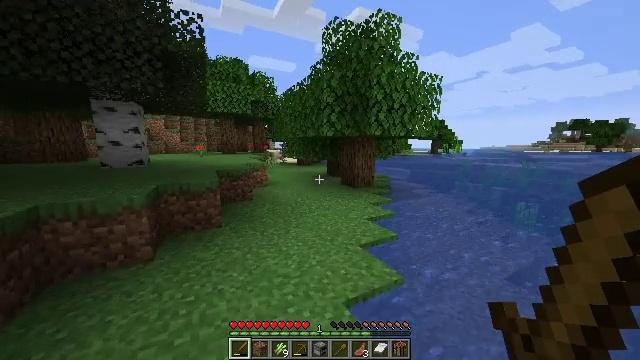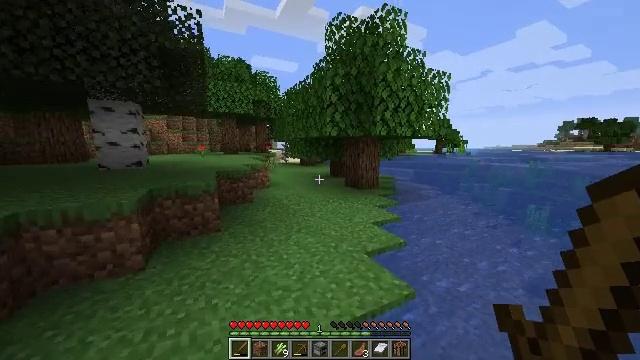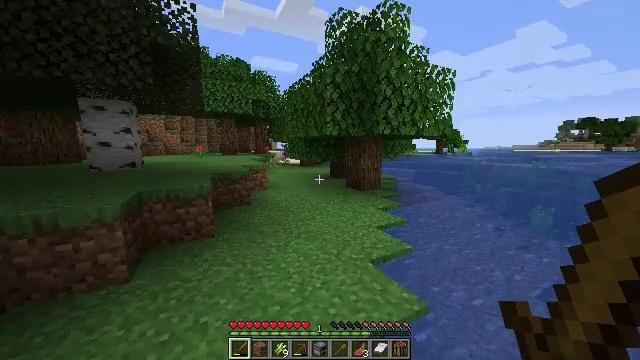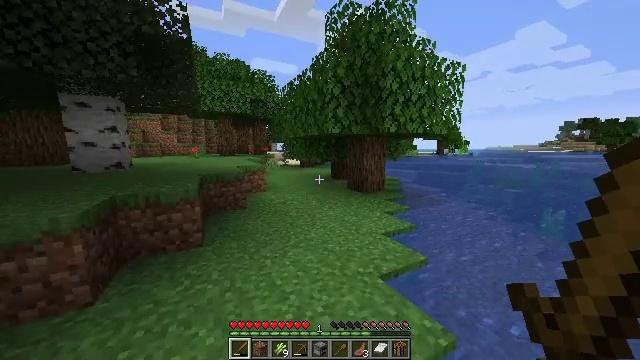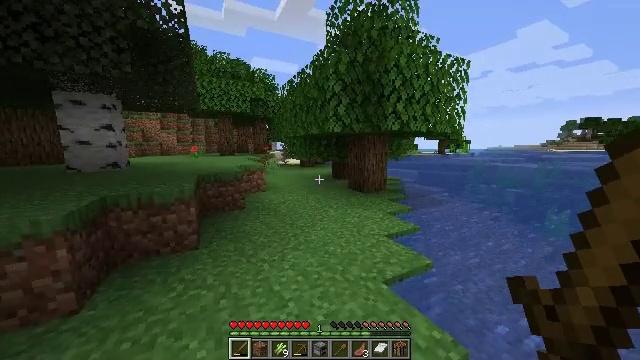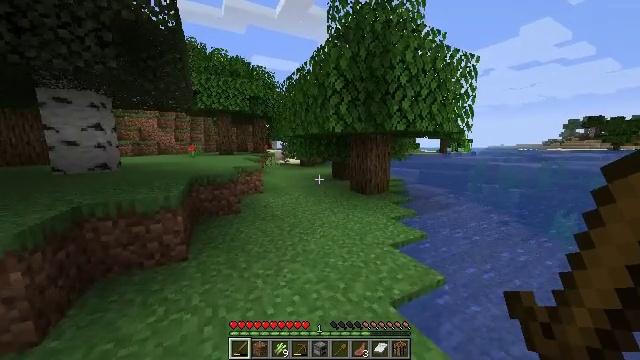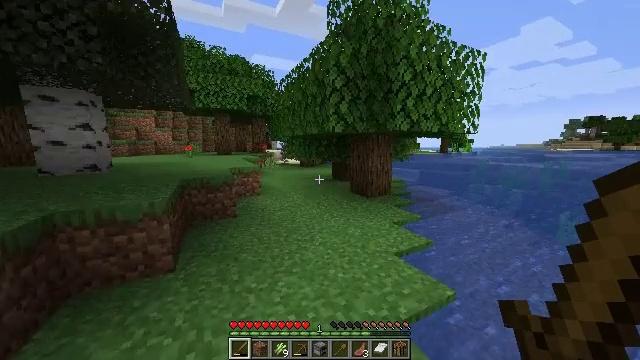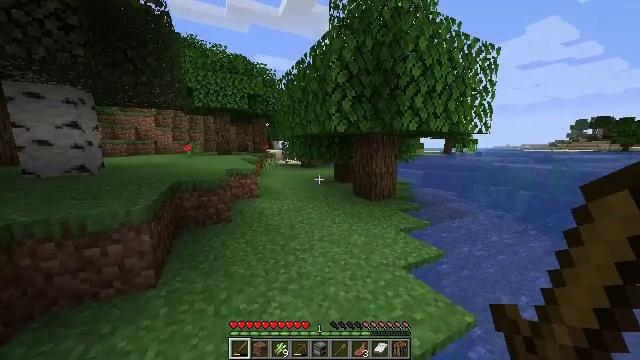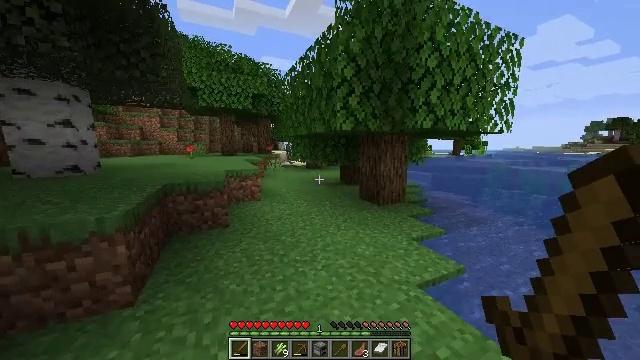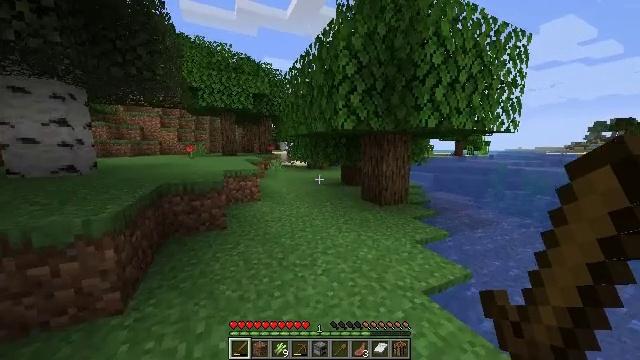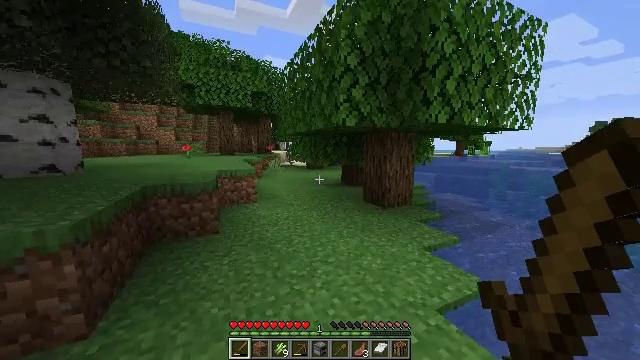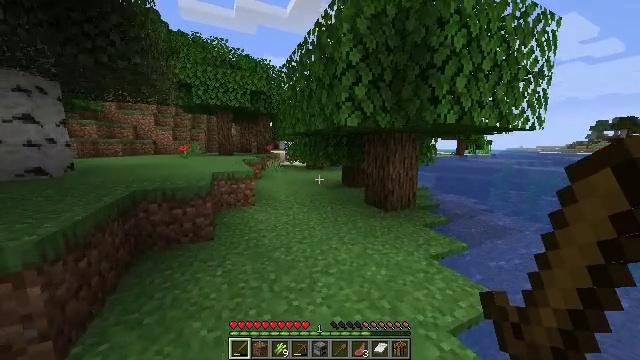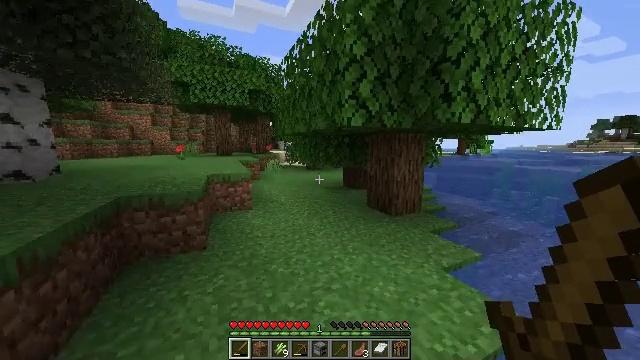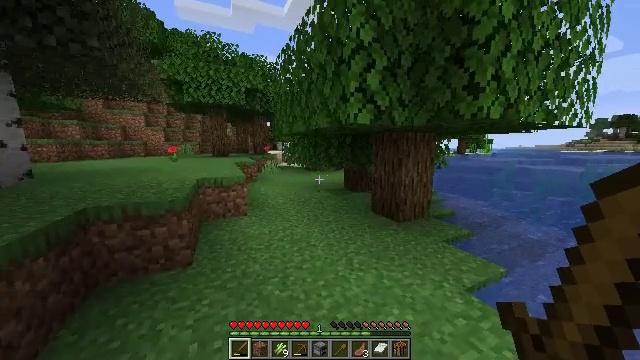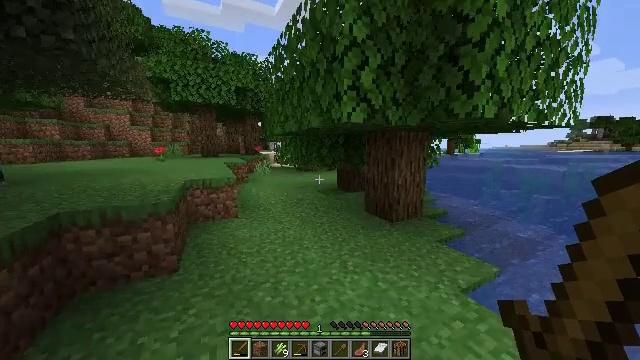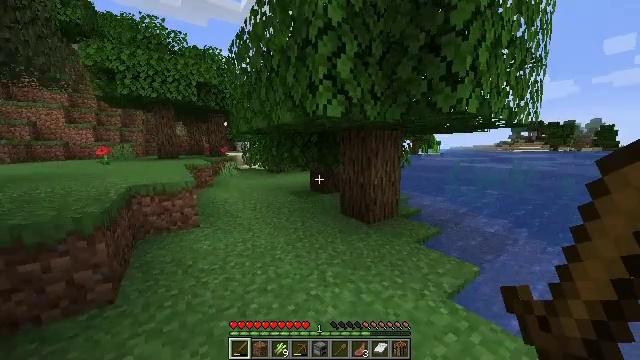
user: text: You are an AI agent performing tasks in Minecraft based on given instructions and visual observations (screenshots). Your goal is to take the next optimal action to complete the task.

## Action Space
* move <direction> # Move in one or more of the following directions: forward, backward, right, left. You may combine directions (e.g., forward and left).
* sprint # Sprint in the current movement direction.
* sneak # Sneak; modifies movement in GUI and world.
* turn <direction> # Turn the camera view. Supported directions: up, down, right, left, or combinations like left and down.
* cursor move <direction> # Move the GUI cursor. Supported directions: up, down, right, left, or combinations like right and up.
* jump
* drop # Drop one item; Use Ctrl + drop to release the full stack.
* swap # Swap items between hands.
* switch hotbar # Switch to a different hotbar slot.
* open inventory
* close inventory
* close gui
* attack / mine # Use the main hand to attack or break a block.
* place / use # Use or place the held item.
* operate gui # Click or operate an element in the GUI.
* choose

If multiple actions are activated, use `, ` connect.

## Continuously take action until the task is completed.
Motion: motion action
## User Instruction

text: Gather sugar cane for crafting.
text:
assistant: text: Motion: move forward, sprint
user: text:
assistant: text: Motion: move forward, sprint
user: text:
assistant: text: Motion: move forward, sprint
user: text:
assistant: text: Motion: move forward, sprint
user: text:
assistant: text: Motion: move forward, sprint
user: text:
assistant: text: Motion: move forward, sprint
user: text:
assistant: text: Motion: move forward, sprint
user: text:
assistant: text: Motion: move forward, sprint, turn left
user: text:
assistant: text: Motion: move forward, sprint
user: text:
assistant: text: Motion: move forward, sprint
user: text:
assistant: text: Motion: move forward, sprint
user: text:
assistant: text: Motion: move forward, sprint
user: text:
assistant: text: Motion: move forward, sprint
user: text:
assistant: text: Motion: move forward, sprint, turn right
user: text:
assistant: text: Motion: move forward, sprint, turn right
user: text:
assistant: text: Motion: move forward, sprint, turn right
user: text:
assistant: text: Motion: move forward, sprint, turn right
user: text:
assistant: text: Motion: move forward, sprint, turn right
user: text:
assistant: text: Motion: move forward, sprint, turn right
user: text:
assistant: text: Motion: move forward, sprint, turn right
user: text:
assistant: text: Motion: move forward, sprint
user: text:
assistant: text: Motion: move forward, sprint
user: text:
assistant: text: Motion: move forward, sprint
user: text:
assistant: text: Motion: move forward, sprint
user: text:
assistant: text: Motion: move forward, sprint
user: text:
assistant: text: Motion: move forward, sprint
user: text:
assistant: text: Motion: move forward, sprint
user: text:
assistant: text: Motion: move forward, sprint
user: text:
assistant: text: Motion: move forward, sprint, jump
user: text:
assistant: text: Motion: move forward, sprint, jump